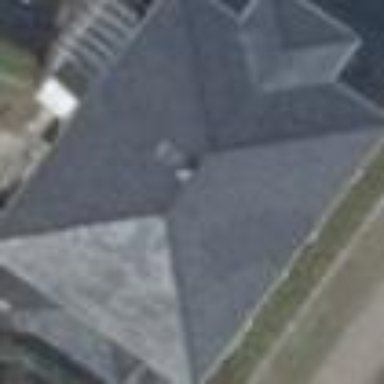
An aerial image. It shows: Pyramidal roof tops building of apartments.